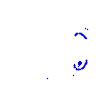
Particle: pion